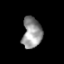
Tissue: skin
Cell type: Epithelial cells
Senescence score: 0.1396
Nuclear area (px): 583
Mean DAPI intensity: 149.588